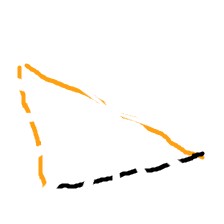
Shape: triangle